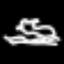
Label: frog